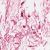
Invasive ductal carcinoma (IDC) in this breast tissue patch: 0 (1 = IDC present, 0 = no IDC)